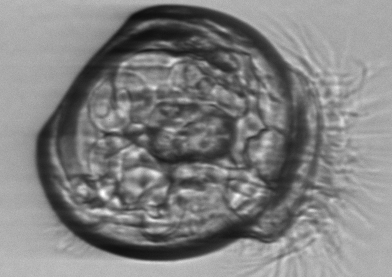
Label: shellfish_larvae